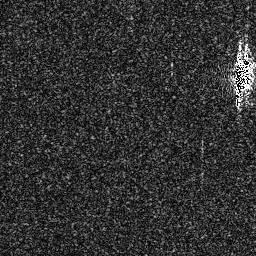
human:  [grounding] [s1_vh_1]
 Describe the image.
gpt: In the satellite image, there is  <ref>1 medium ship </ref> <box>[[88, 19, 98, 40, 0]]</box> located at top right.